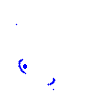
Particle: electron